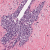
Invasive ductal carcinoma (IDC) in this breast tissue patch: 0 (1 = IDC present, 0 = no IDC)